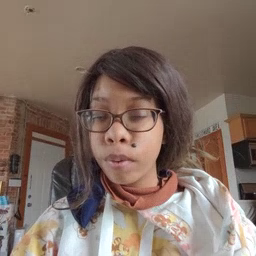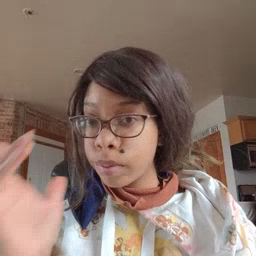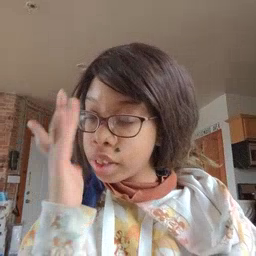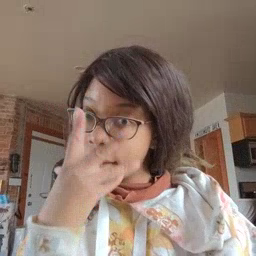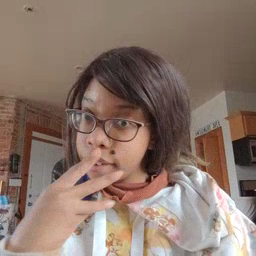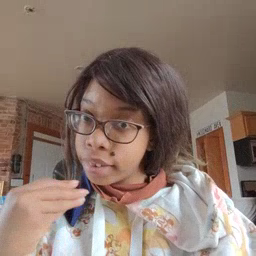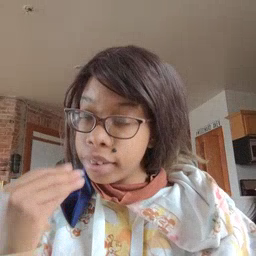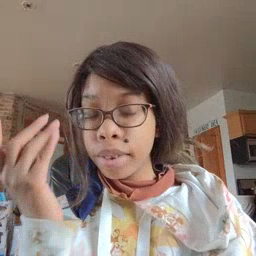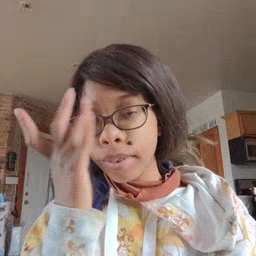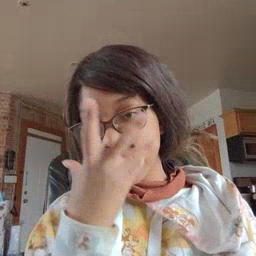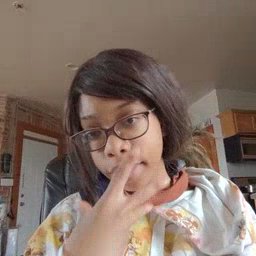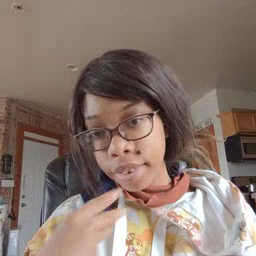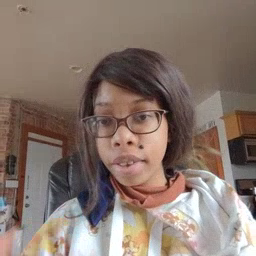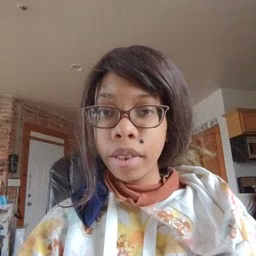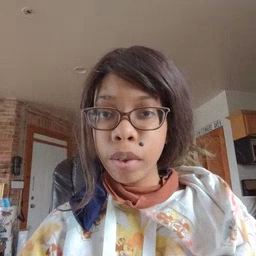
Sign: pretty